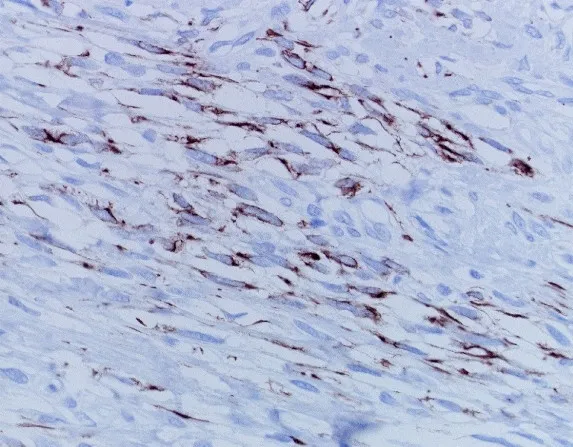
Spindle-shaped cells showing strong immunoreactivity for desmin in the cytoplasm (Desmin immunohistochemistry; original magnification, x 400).
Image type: pathology (immunostaining)